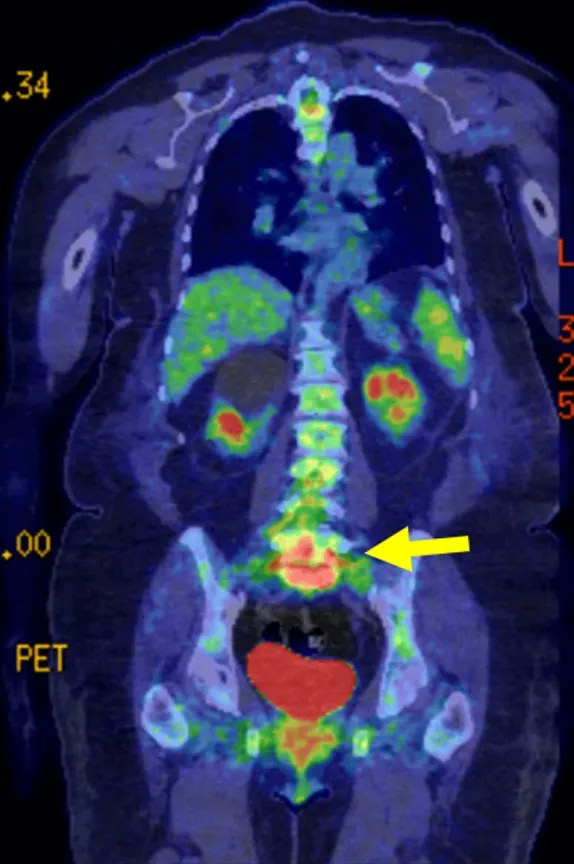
Coronal FDG PET-CT: PET-CT using F-FDG was performed in the context of a possible infection which revealed intense activity at the junction of L5-S1 and the surrounding tissue.
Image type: radiology (pet)